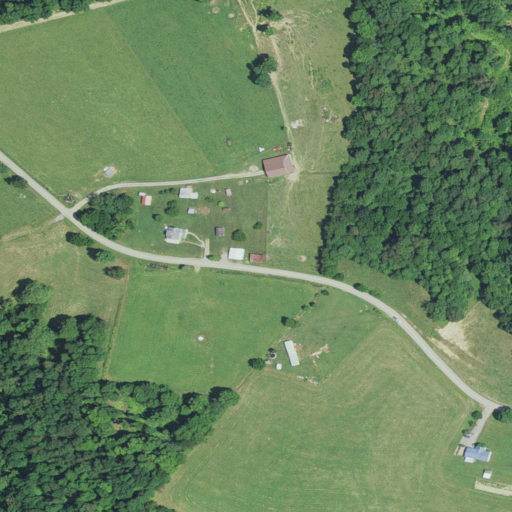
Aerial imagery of ridge(s) in West Virginia named Sand Ridge containing pasture, deciduous forest, open development, low intensity development, grassland, and shrub